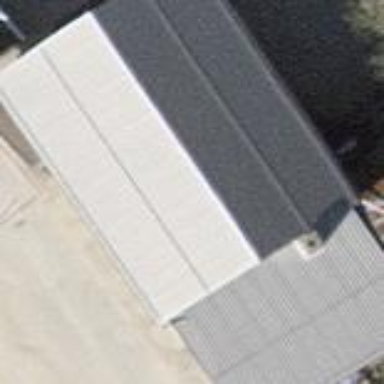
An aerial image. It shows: Industrial building.